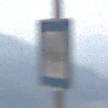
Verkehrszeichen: Polizei
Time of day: Midday
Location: Outdoor (Nature)
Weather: Clear
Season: NotSpecified
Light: Natural